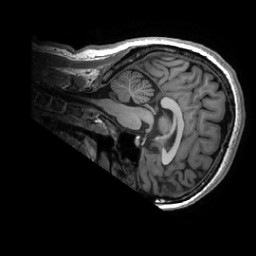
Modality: T1w
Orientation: sagittal
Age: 30
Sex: female
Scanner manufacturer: ge
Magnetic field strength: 3 T
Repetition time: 0.0073 s
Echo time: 0.003 s